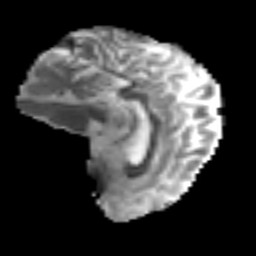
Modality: MD
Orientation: sagittal
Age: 47
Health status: ill
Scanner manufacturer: philips
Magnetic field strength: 3 T
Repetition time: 9 s
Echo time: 0.127 s